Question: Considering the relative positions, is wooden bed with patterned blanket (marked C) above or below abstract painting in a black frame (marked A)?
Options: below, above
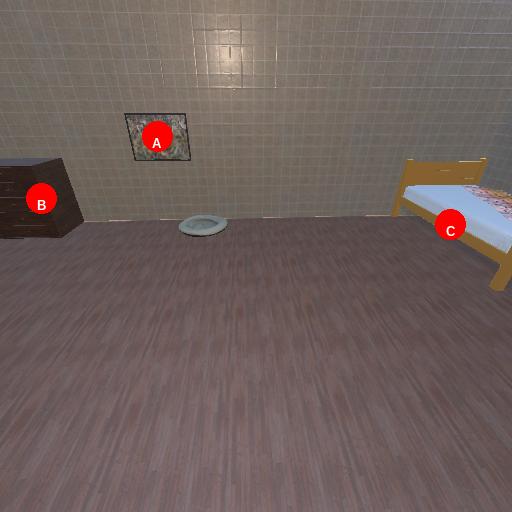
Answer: below